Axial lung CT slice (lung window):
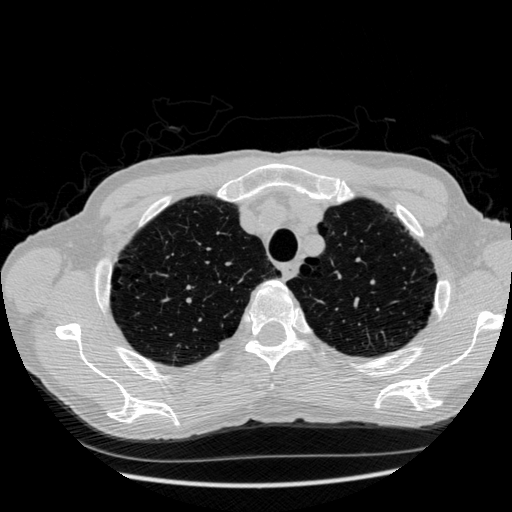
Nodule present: no